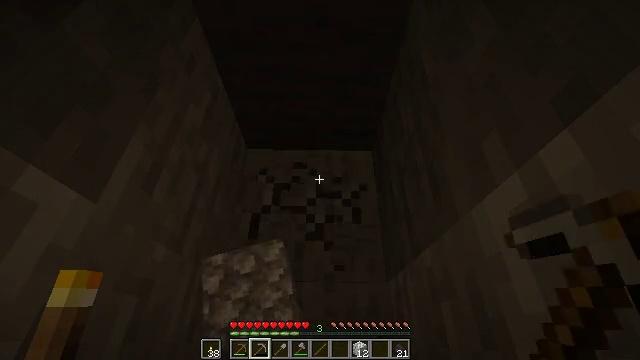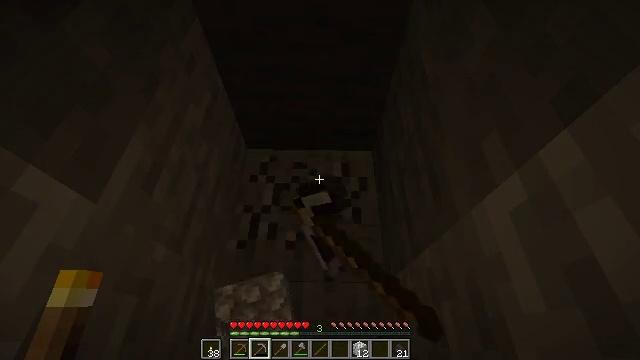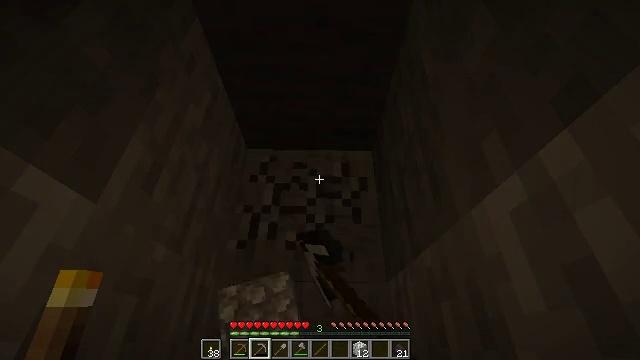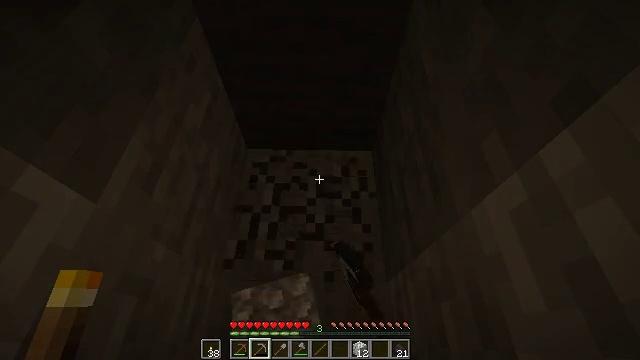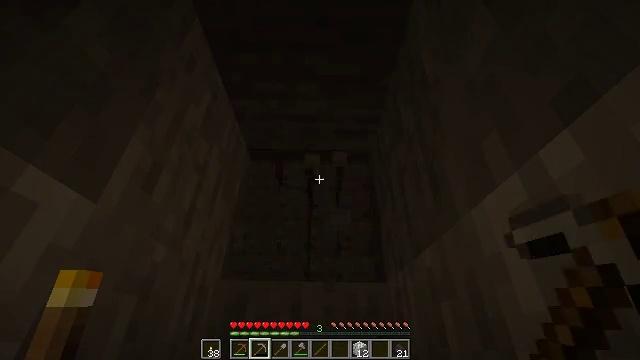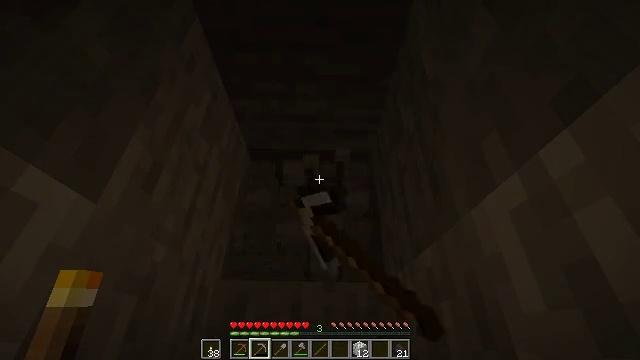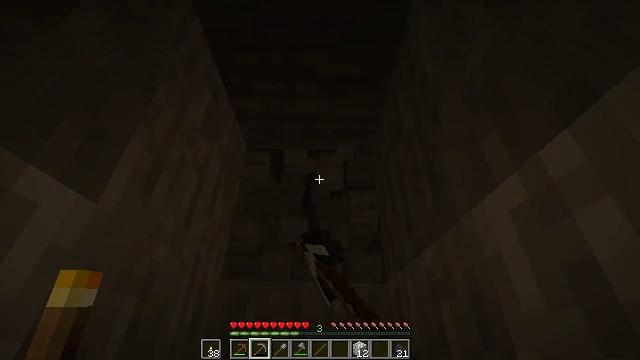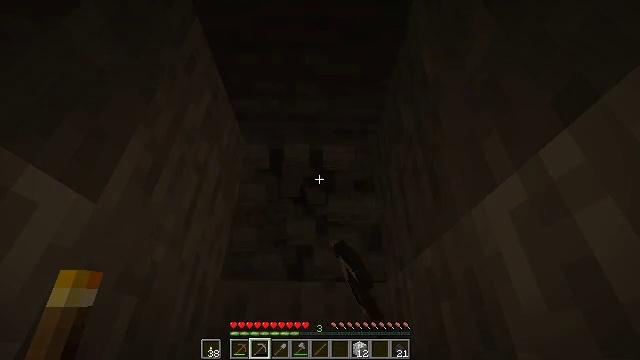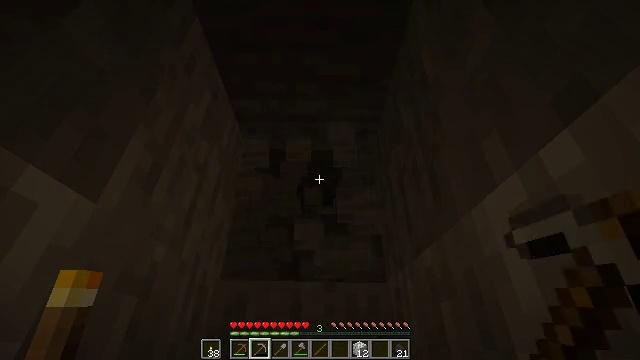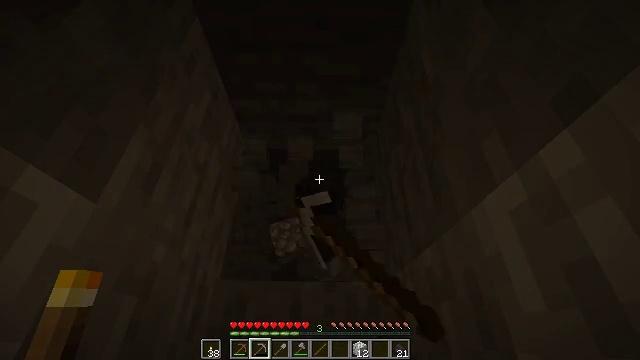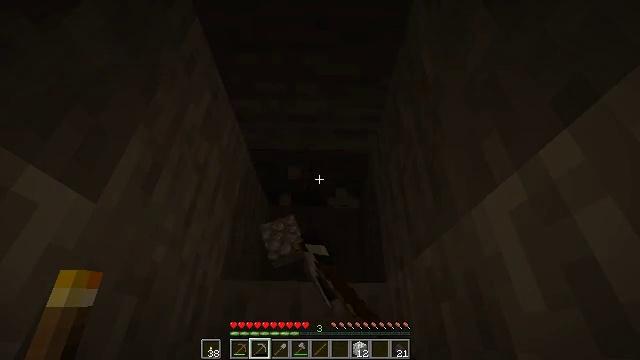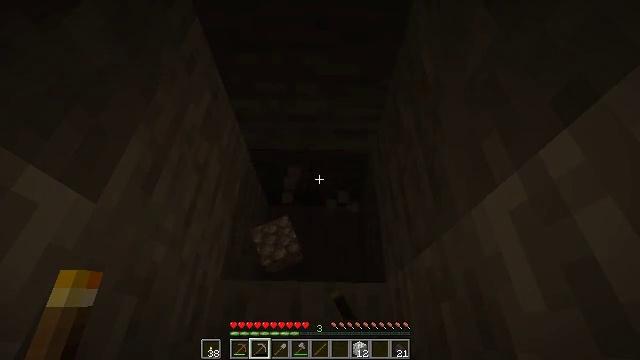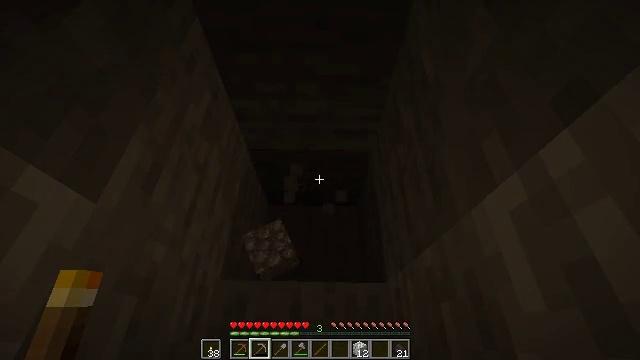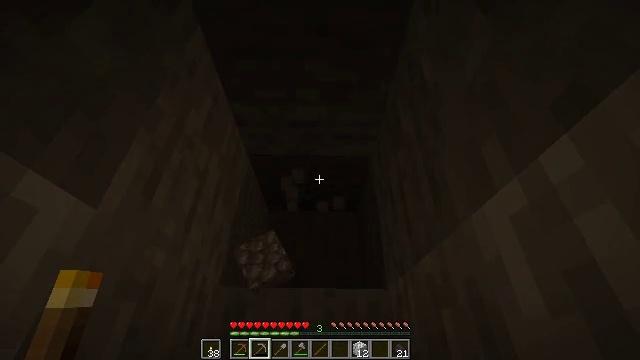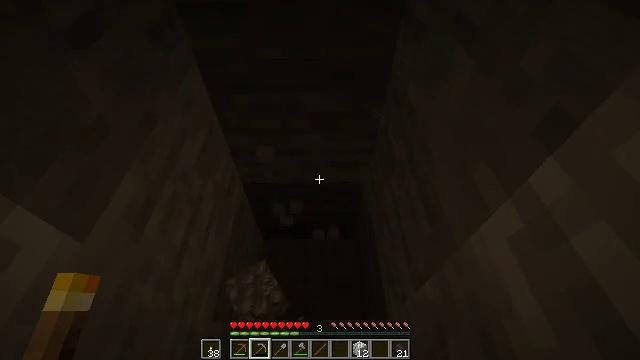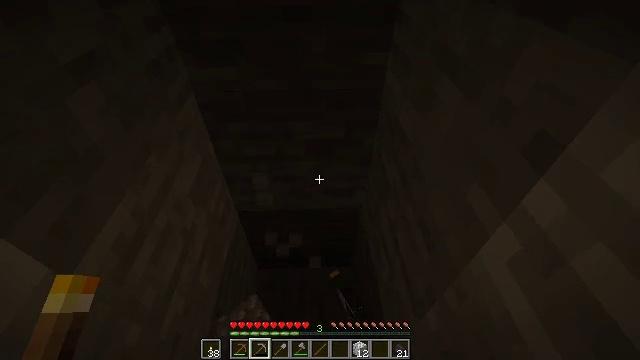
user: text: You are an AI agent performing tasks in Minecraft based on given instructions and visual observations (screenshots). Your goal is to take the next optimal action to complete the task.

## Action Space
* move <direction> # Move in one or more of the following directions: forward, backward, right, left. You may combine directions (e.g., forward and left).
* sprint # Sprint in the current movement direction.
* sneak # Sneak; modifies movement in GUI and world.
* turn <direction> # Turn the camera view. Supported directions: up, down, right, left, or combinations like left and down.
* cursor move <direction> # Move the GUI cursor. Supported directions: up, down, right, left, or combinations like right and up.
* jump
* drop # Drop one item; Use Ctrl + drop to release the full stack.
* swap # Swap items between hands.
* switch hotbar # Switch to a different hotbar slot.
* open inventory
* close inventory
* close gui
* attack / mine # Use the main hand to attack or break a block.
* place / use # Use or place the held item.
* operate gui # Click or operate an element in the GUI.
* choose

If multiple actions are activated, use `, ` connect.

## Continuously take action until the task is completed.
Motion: motion action
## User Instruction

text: Break the stone block.
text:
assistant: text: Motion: attack / mine
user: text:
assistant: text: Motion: attack / mine
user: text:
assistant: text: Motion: attack / mine
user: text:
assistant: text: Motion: attack / mine
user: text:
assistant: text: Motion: attack / mine
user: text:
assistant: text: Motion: attack / mine
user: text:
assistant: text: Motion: attack / mine
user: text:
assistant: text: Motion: attack / mine
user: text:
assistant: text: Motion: attack / mine
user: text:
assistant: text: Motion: attack / mine
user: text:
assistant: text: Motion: attack / mine
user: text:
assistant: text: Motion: attack / mine
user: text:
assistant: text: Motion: turn up, attack / mine
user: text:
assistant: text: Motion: turn right and up, attack / mine
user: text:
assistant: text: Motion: turn right and up, attack / mine
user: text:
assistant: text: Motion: attack / mine
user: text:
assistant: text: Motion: attack / mine
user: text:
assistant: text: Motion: attack / mine
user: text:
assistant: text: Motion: attack / mine
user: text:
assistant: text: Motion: attack / mine
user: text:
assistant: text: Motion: attack / mine
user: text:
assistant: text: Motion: attack / mine
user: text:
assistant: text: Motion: attack / mine
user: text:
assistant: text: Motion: attack / mine
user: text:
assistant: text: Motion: attack / mine
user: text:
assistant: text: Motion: attack / mine
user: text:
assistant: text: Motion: attack / mine
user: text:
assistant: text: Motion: attack / mine
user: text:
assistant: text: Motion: attack / mine
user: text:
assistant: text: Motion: attack / mine